Interaction volume radius: 5 \u00c5
Interaction volume height: 10 \u00c5
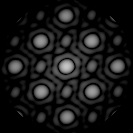
Disorder parameter: 0.03374